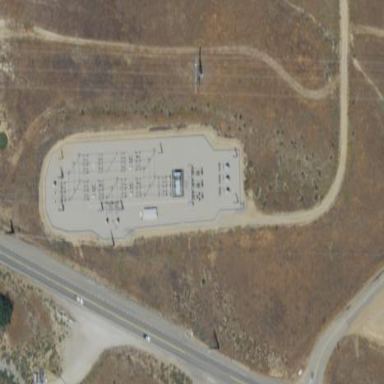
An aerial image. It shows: Power substation.